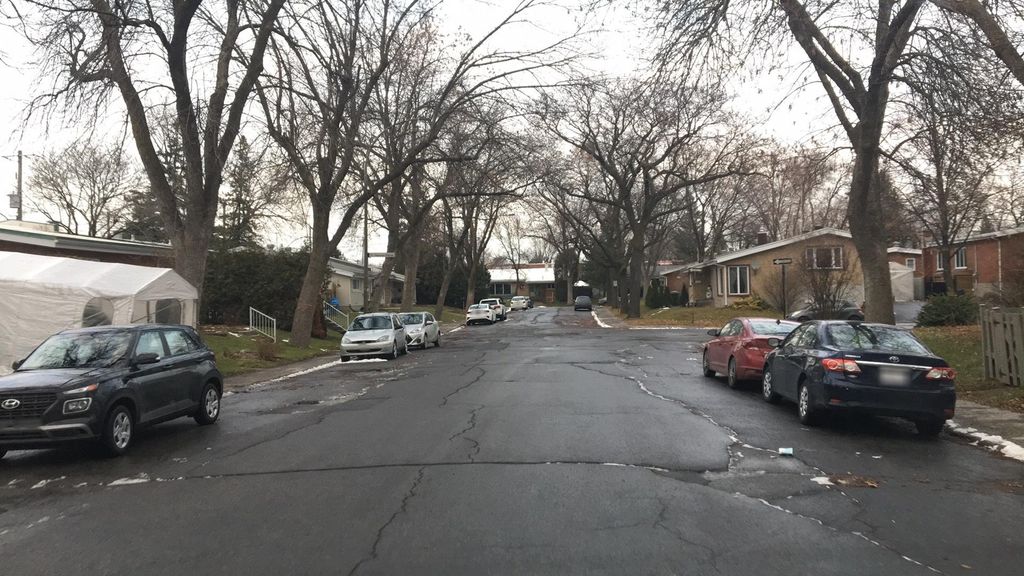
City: montreal